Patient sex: F
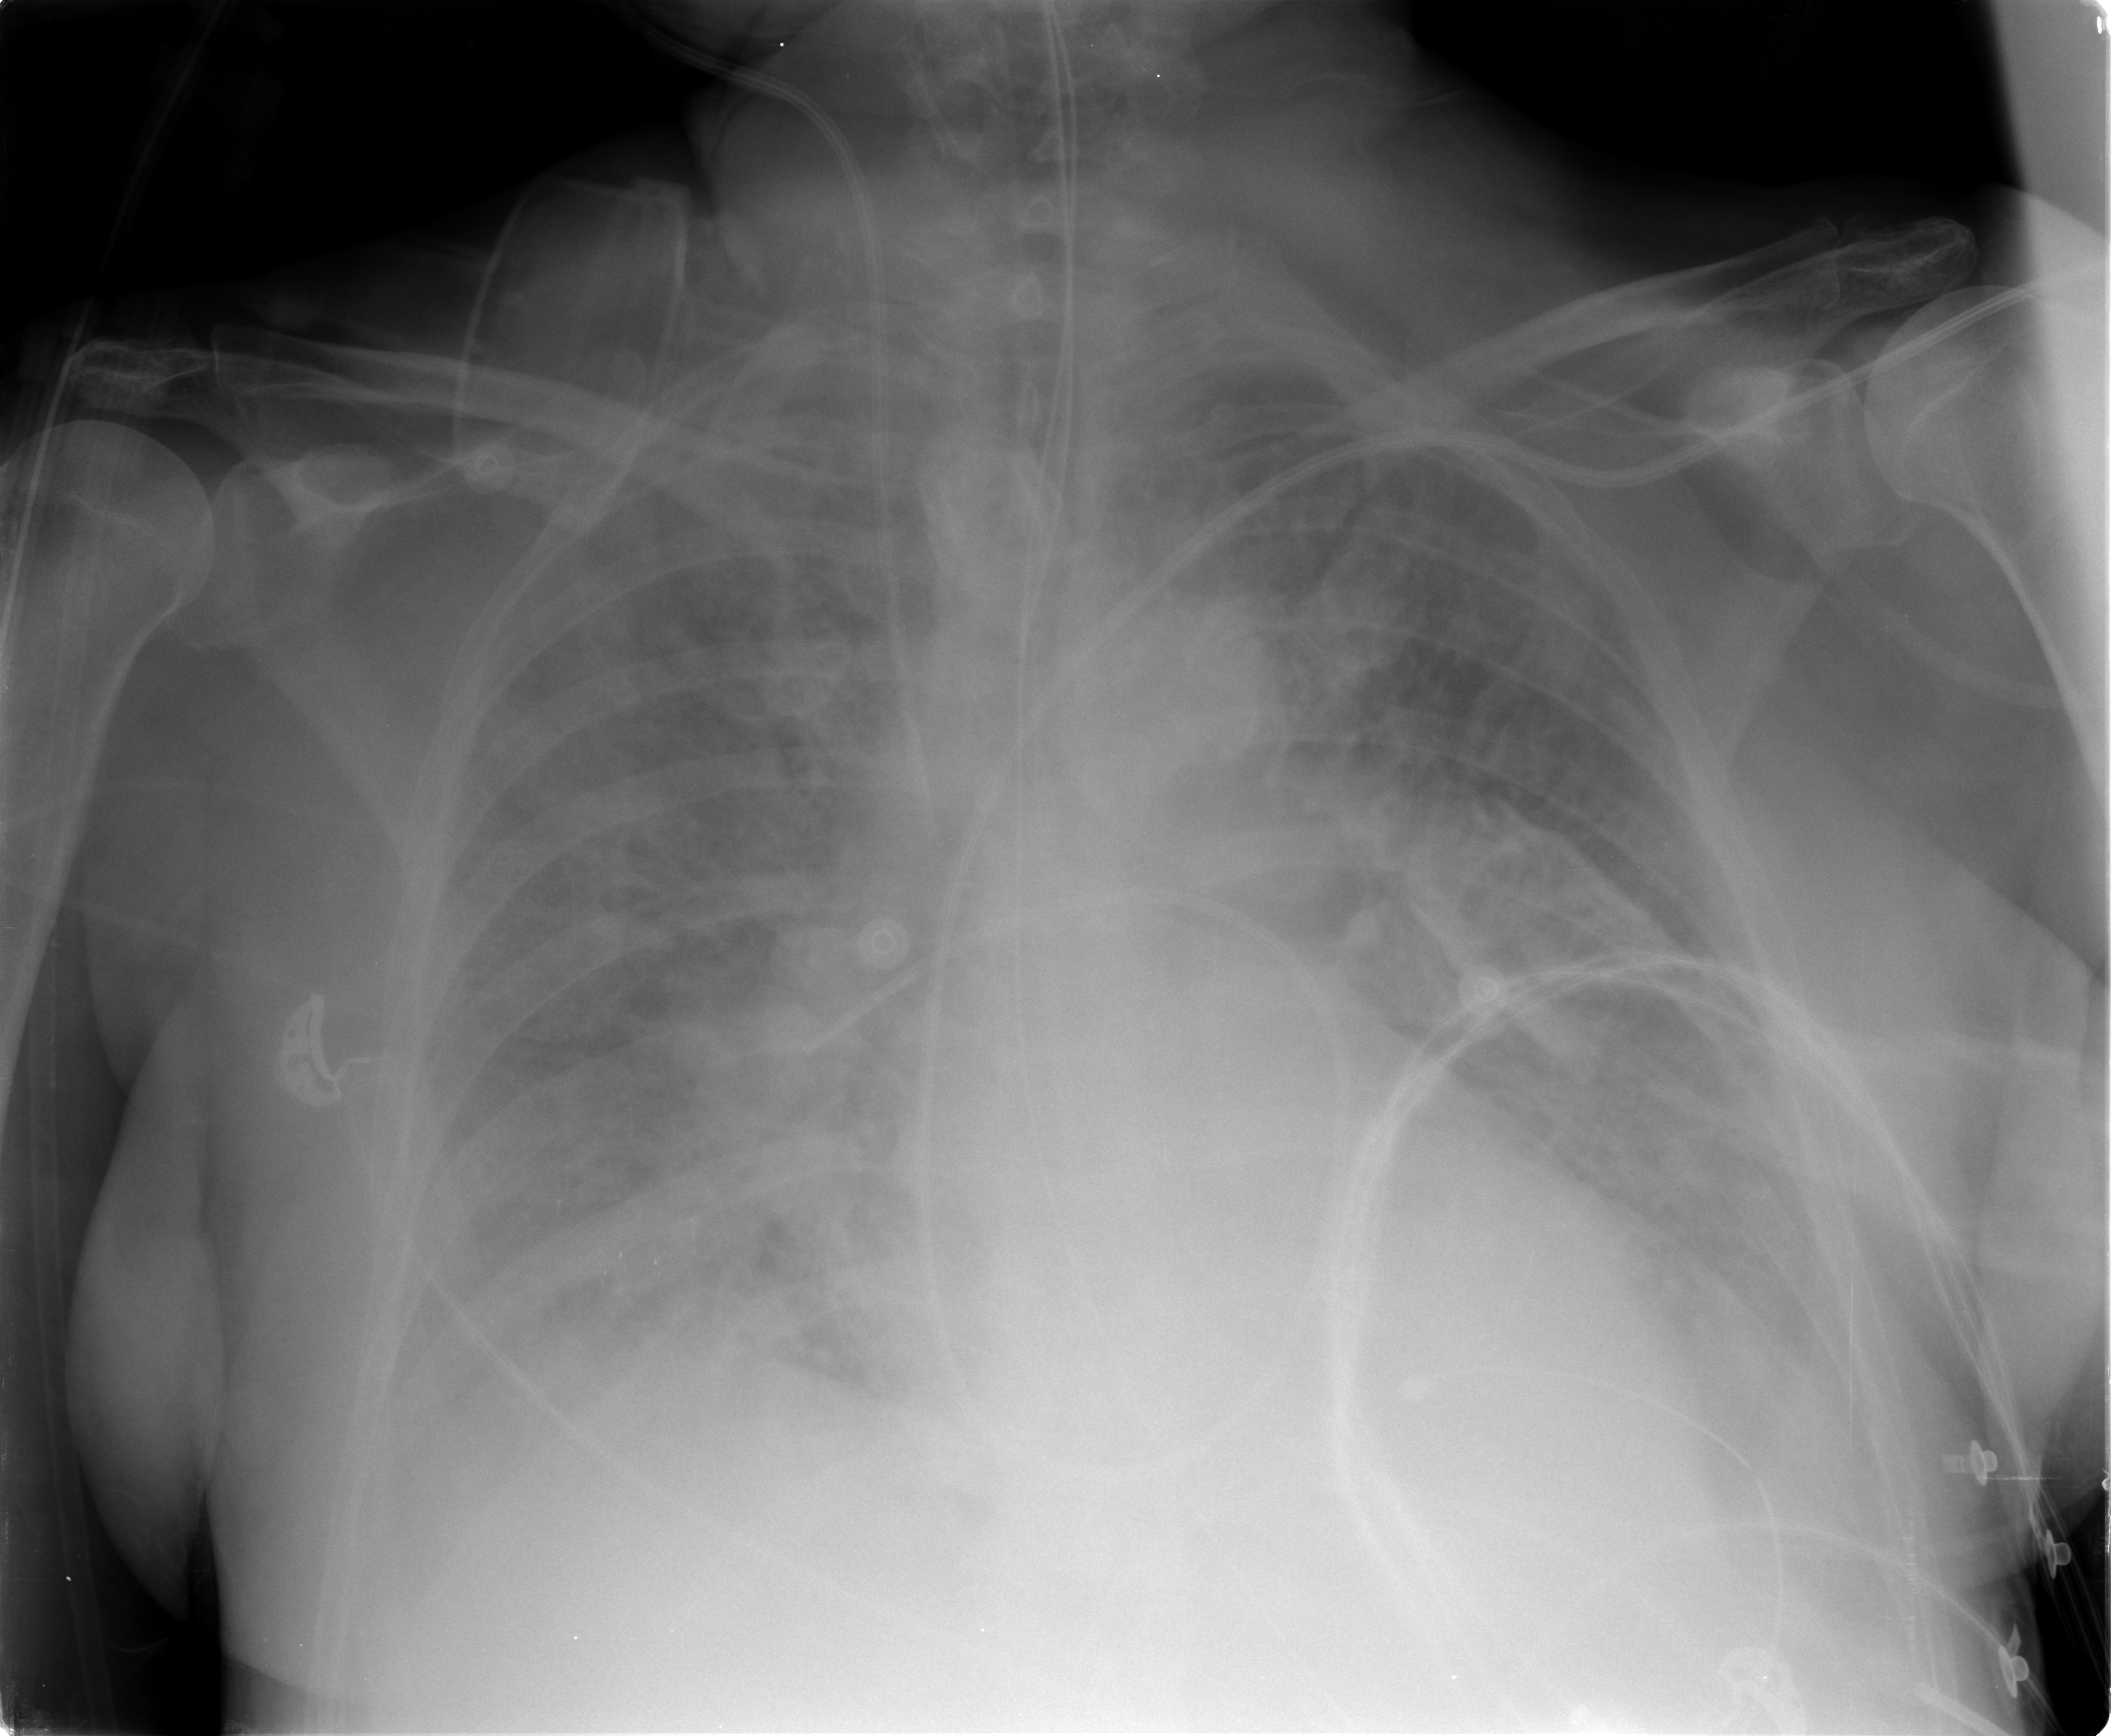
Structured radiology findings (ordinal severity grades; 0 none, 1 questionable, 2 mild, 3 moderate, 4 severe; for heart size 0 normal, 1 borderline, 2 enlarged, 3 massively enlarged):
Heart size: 1
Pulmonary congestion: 3
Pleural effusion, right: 2
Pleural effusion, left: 3
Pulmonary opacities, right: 4
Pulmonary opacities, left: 3
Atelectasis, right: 3
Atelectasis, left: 2